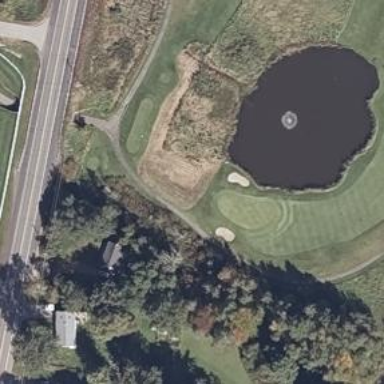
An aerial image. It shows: Water hazard in golf course. The hazard is natural water feature.